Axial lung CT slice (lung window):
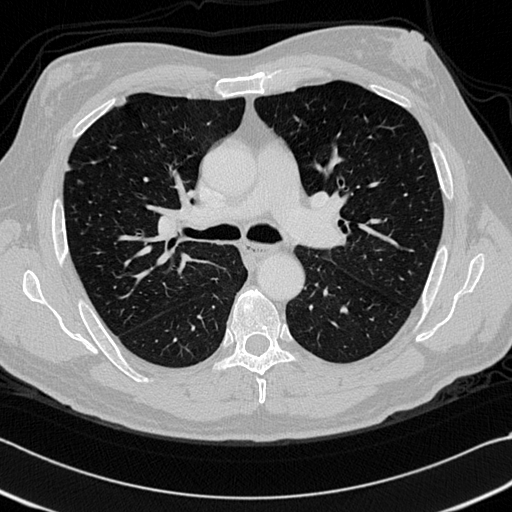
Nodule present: no